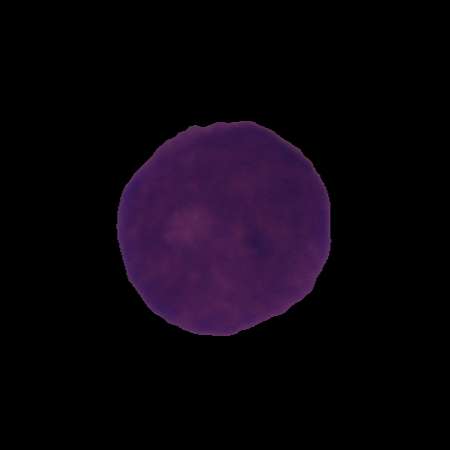
Label: cancer